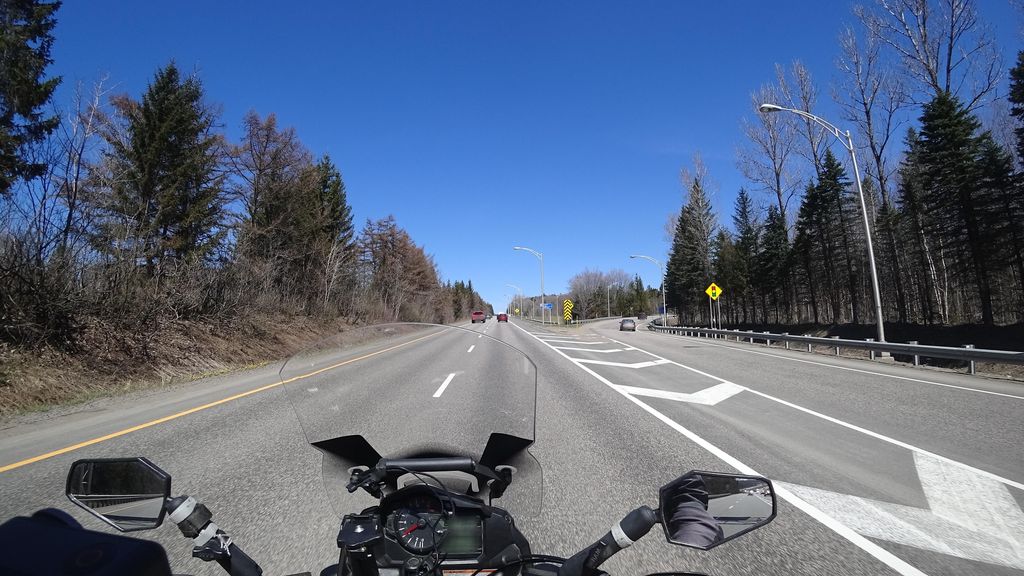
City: quebec_city